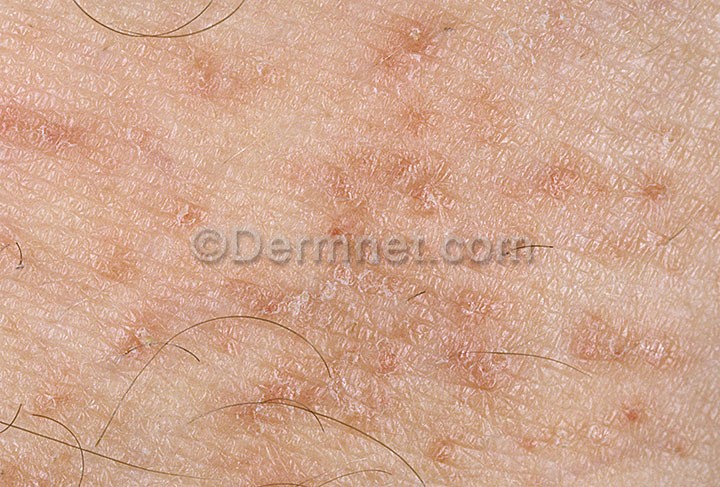
Disease: Atopic Dermatitis Photos